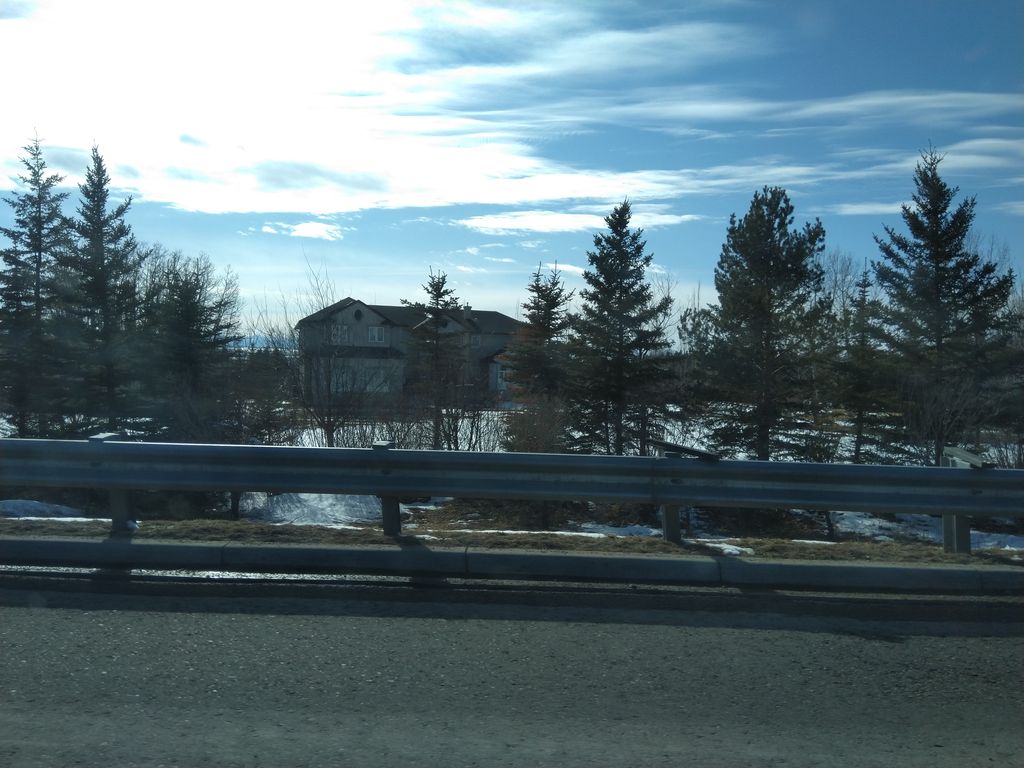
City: calgary